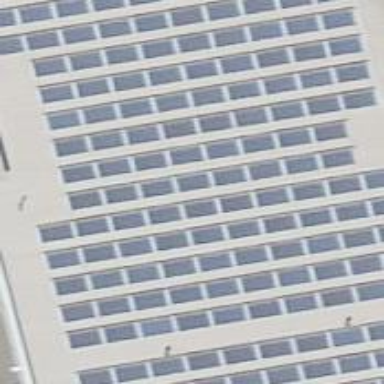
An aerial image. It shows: Solar power generator using photovoltaic method with solar photovoltaic panel types.